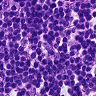
Metastatic tissue present: no